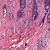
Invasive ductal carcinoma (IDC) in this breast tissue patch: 1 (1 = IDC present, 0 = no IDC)